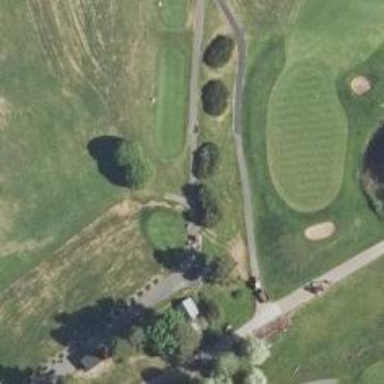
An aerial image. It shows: Path for golf carts.